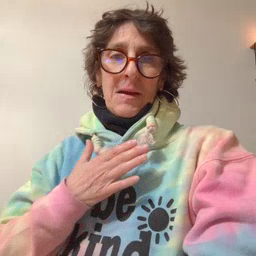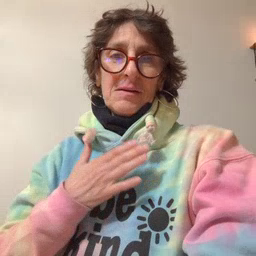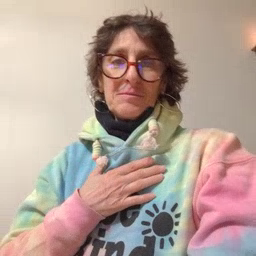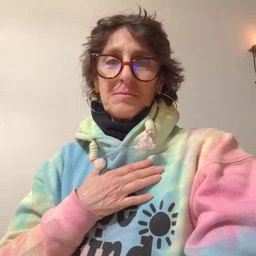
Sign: minemy